Field crop: maize
Growth stage: 2
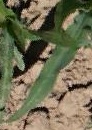
Species: maize